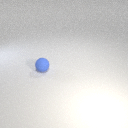
small blue rubber sphere